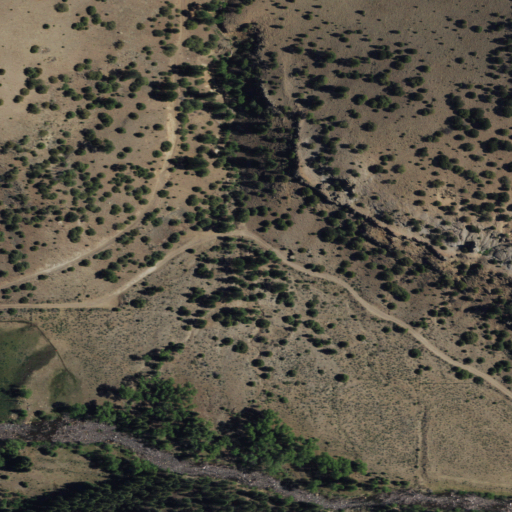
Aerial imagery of valley in New Mexico named Cañon Atencio containing shrub, evergreen forest, woody wetlands, and grassland